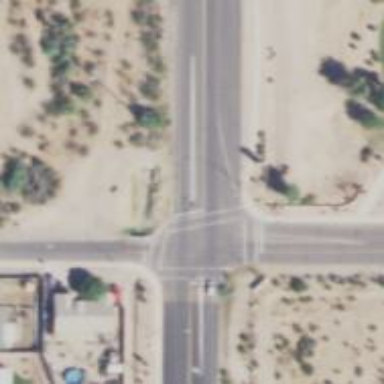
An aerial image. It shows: Solid stop line on the road marking.